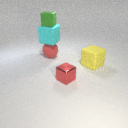
large cyan rubber cube below small green rubber cube